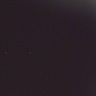
Metastatic tissue present: no